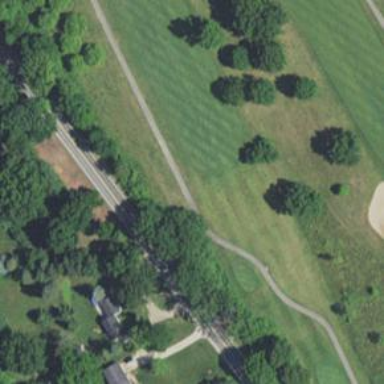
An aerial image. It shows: Golf hole.